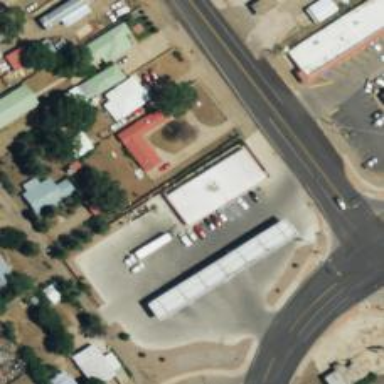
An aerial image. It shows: Convenience shop.